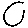
Label: flower